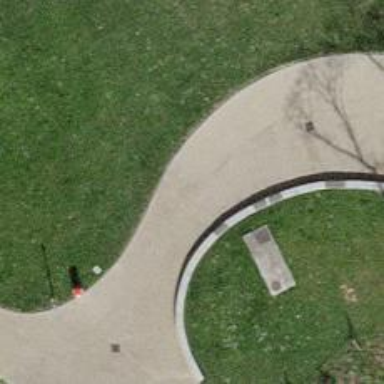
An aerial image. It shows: Footway with surface of fine gravel.